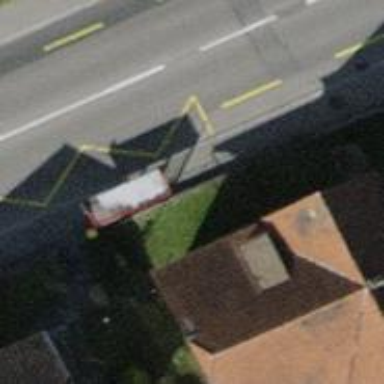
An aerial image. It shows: Bus stop with shelter. It is platform for public transport.